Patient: sex M, age 50
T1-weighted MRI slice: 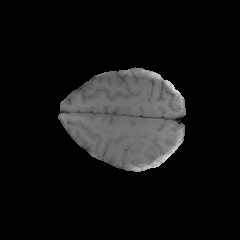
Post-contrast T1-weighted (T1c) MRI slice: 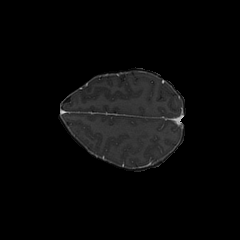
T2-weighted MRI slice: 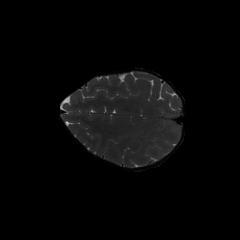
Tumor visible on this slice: no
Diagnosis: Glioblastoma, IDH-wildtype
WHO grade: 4